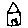
Label: house